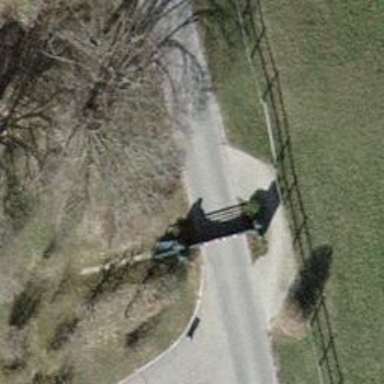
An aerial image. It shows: Gate.